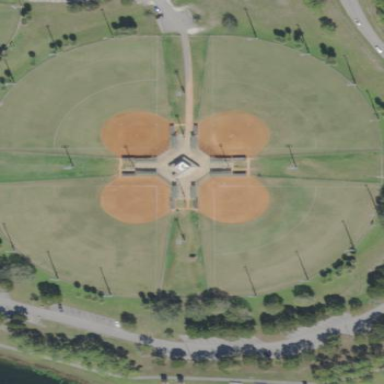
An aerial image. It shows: Baseball pitch enclosed by fence.